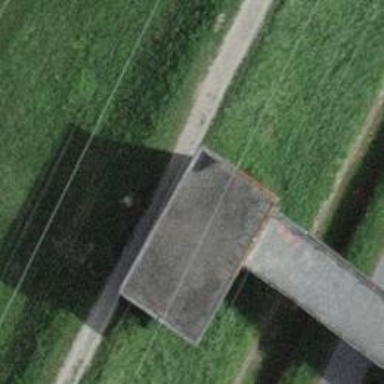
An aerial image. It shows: Bridge with concrete steps.